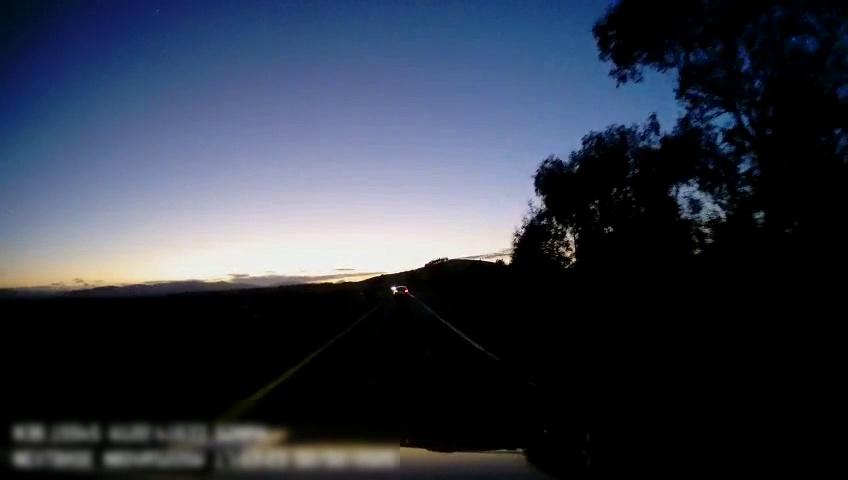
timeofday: Dusk/Dawn/Twilight
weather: Other
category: Drivable Space
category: Vehicles | Car
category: Lanes | Current Lane
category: Lanes | Current Lane